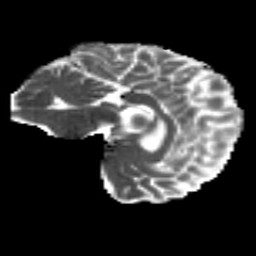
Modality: MD
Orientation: sagittal
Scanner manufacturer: siemens
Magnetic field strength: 3 T
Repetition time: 4.16 s
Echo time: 0.0806 s